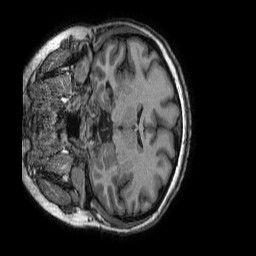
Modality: T1w
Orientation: coronal
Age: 20
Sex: female
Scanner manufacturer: ge
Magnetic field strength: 3 T
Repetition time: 0.008868 s
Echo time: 0.003748 s